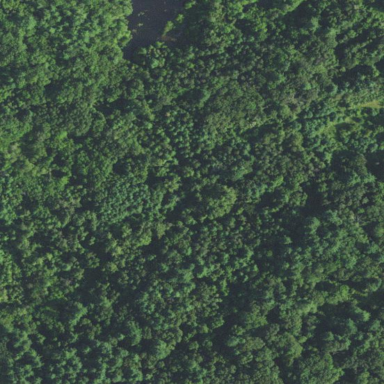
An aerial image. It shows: Woodland consisting mainly of needle-leaved trees.